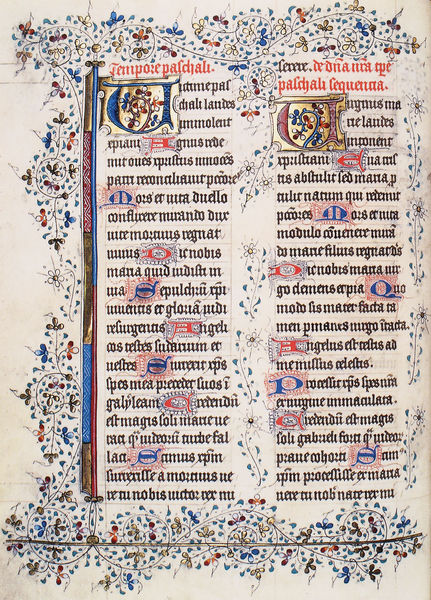
Titel: Hoya - Missale
Künstler: Meister des Zweder van Culemborg
Standort: Herstellungsort: Utrecht (EU - NL)
Institution: Münster, Universitäts- und Landesbibliothek
Schlagwörter: blau, blätter, blumen, bunt, schmuck, blüten, rot, malerei, ornament, gold, blatt, girlande, pflanzen, boot, ranken, farbig, schrift, bilder, ornamente, verzierung, buch, links, druck, initialen, seite, text, buchstabe, initiale, blsu, ranke, buchseite, verziert, initialien, blumenschmuck, zier, schmetterlinge, filigran, handschrift, latein, biebel, buchmalerei, evangeliar, codex, manuskript, minuskel, stundenbuch, illumination, faksimile, a, rubrizierung